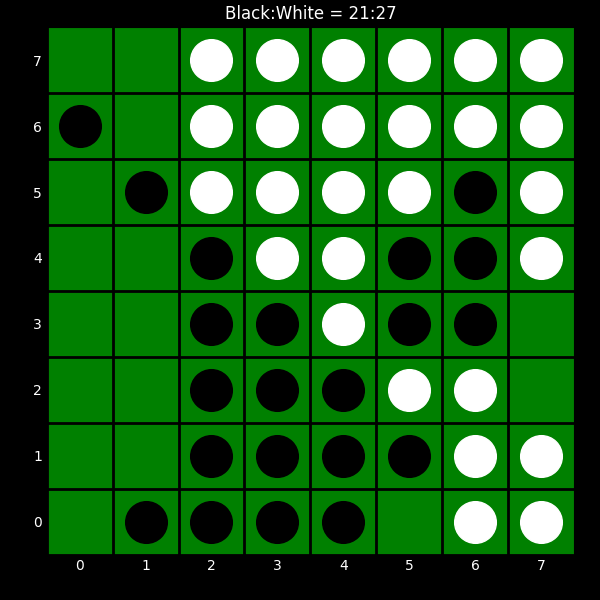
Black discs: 21
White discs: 27